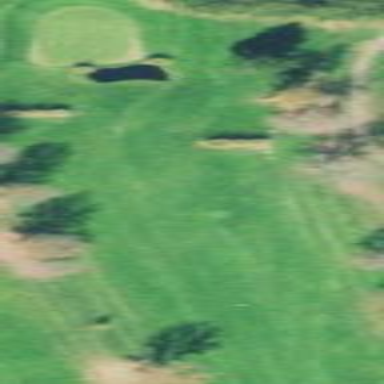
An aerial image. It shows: Grassy area designated as golf fairway.